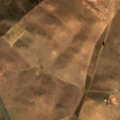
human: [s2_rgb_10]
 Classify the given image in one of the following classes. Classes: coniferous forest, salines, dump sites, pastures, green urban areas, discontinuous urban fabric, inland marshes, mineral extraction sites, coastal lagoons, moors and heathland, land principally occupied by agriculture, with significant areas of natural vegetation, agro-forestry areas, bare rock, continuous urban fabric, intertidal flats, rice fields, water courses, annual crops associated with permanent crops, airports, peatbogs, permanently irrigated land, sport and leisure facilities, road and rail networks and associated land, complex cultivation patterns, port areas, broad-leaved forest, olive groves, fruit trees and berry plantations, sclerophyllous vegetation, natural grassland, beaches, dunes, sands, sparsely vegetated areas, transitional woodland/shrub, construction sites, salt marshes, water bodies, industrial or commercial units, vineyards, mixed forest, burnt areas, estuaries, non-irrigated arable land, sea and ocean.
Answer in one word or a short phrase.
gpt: non-irrigated arable land, transitional woodland/shrub